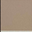
Piece: xx